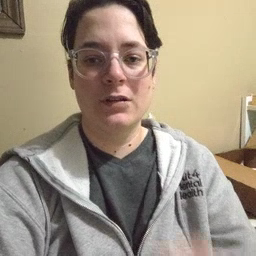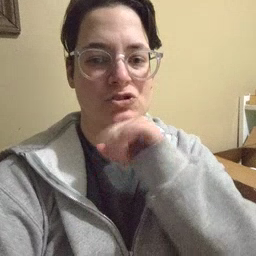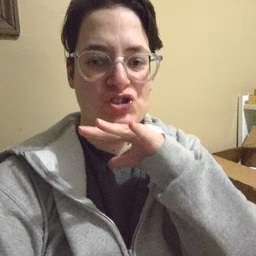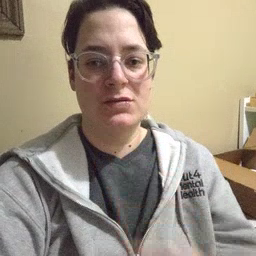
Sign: dirty